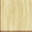
Piece: xx